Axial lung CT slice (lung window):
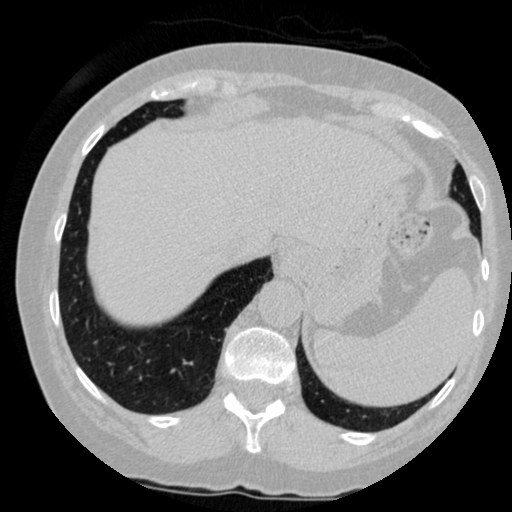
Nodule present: no